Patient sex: F
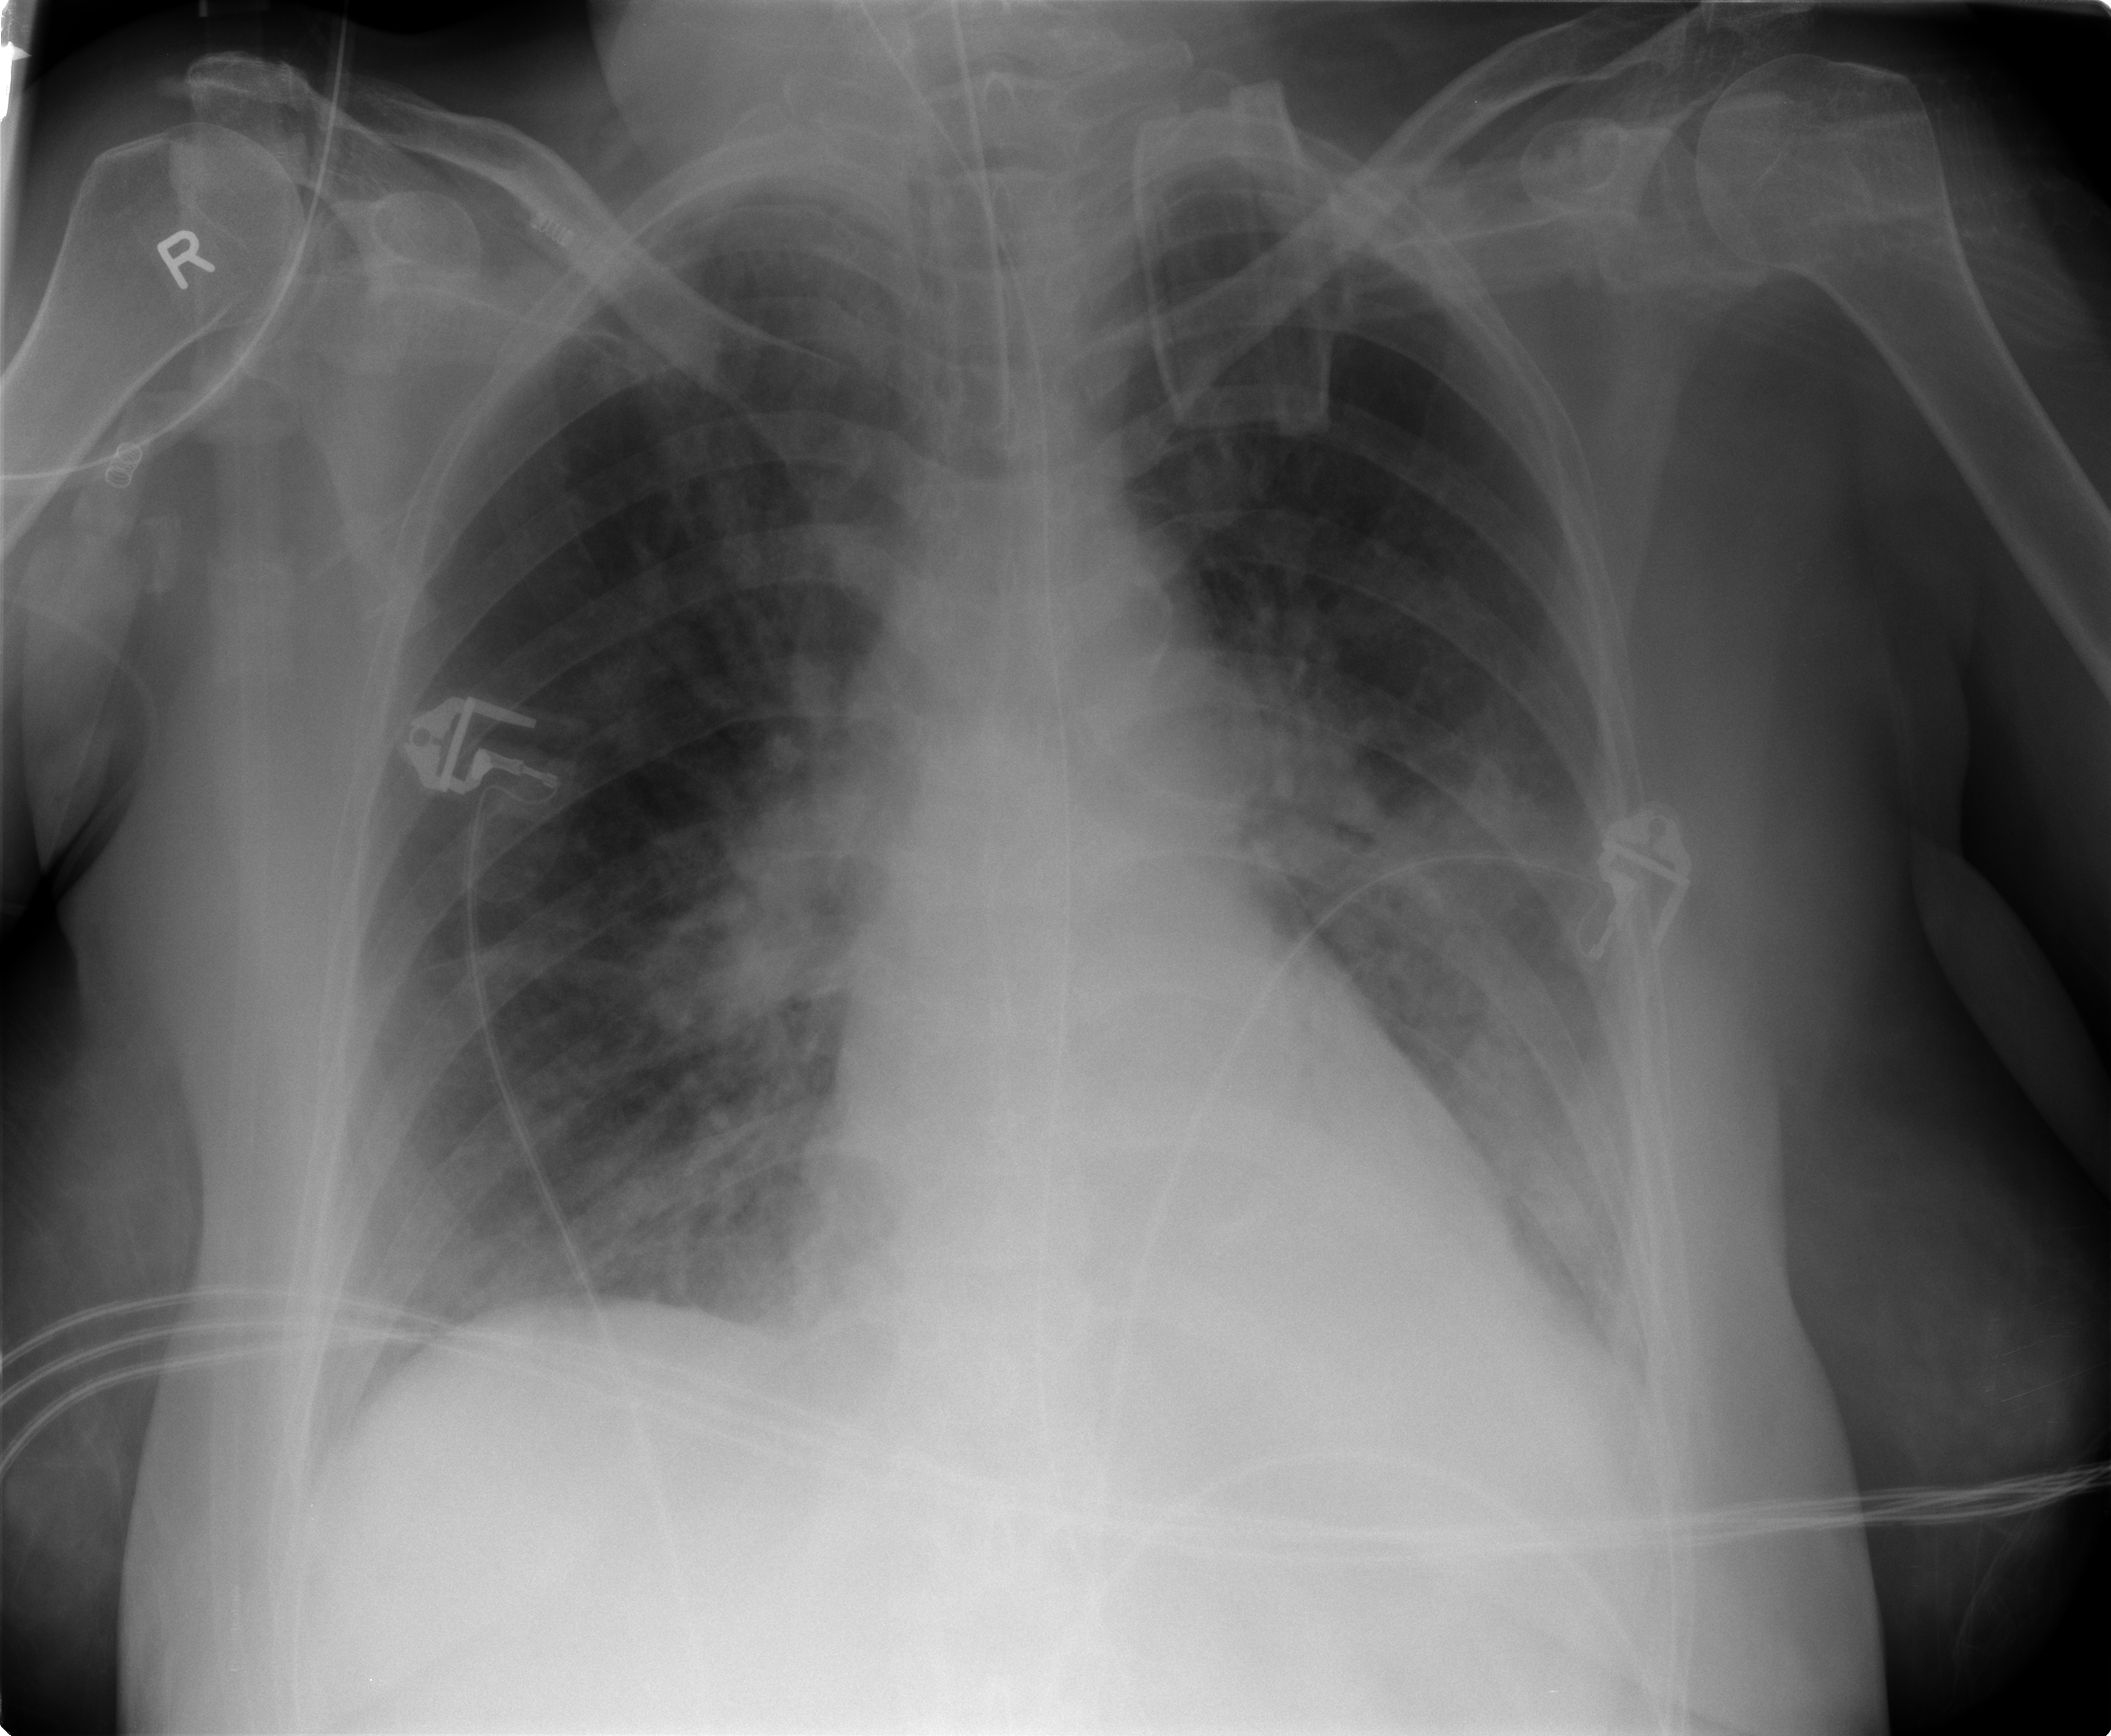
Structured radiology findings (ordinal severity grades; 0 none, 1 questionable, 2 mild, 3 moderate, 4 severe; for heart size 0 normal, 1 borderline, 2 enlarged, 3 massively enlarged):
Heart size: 0
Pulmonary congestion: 2
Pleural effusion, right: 0
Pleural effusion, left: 2
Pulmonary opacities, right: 2
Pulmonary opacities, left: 2
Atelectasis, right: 2
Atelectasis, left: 2